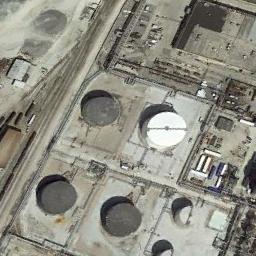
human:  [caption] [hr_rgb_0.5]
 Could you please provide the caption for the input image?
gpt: In the factory there are many neatly arranged storage tanks of different sizes and many pipelines and many cars .

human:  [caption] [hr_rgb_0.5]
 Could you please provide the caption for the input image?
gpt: There are many buildings beside the storage tanks .

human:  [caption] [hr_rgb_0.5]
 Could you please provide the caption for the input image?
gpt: There is an open space like a Jiugong grid, With a storage tank in each grid .

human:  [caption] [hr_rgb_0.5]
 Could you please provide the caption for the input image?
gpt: There are many white and black storage tanks on the bare land .

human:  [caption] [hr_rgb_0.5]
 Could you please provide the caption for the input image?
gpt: There are three black storage tanks and a white one .